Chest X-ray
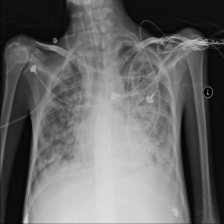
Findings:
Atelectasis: negative
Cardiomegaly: negative
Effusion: negative
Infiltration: positive
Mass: negative
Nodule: negative
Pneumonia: negative
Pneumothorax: negative
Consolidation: negative
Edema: negative
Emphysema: negative
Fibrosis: negative
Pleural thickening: negative
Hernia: negative